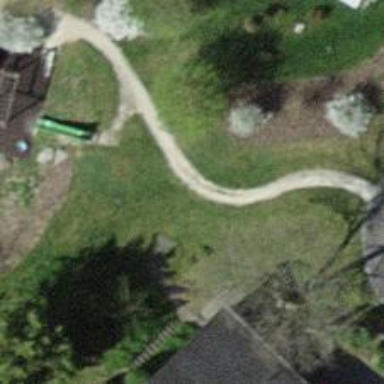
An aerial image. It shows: Path surfaced with fine gravel.